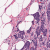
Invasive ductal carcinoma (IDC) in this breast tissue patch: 1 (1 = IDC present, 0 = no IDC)